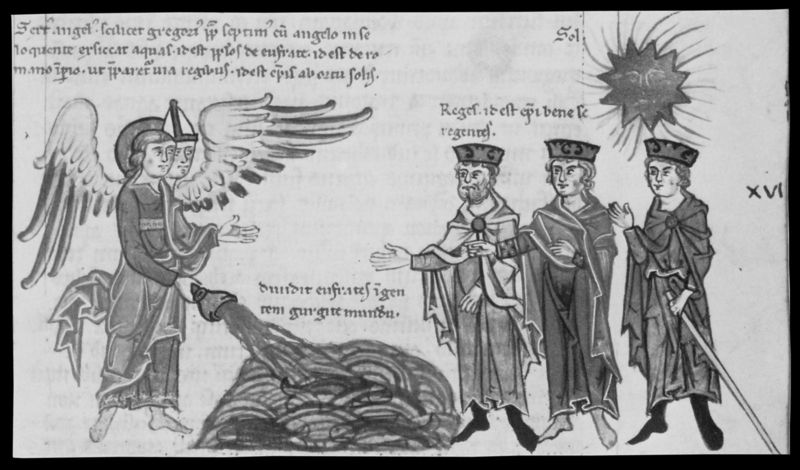
Titel: Alexanderkommentar
Institution: Cambridge, University Library
Schlagwörter: feuer, flügel, gott, wasser, menschen, männer, zeichnung, malerei, bart, feier, bibel, falten, gesicht, hände, sonne, kelch, mantel, drei, krone, engel, schrift, stab, bischof, buch, stern, strahlen, schwarzweiss, schwert, text, mäntel, mitra, könige, heilige, sol, heilig, fische, verkündigung, kronen, latein, codex, drei könige, eingel, 16, xvi